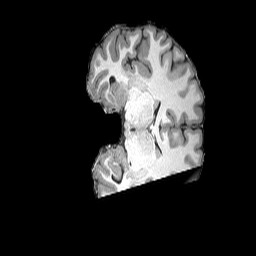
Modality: T1w
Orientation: coronal
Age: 25
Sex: male
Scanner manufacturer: siemens
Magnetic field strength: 3 T
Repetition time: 2.3 s
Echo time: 0.00298 s